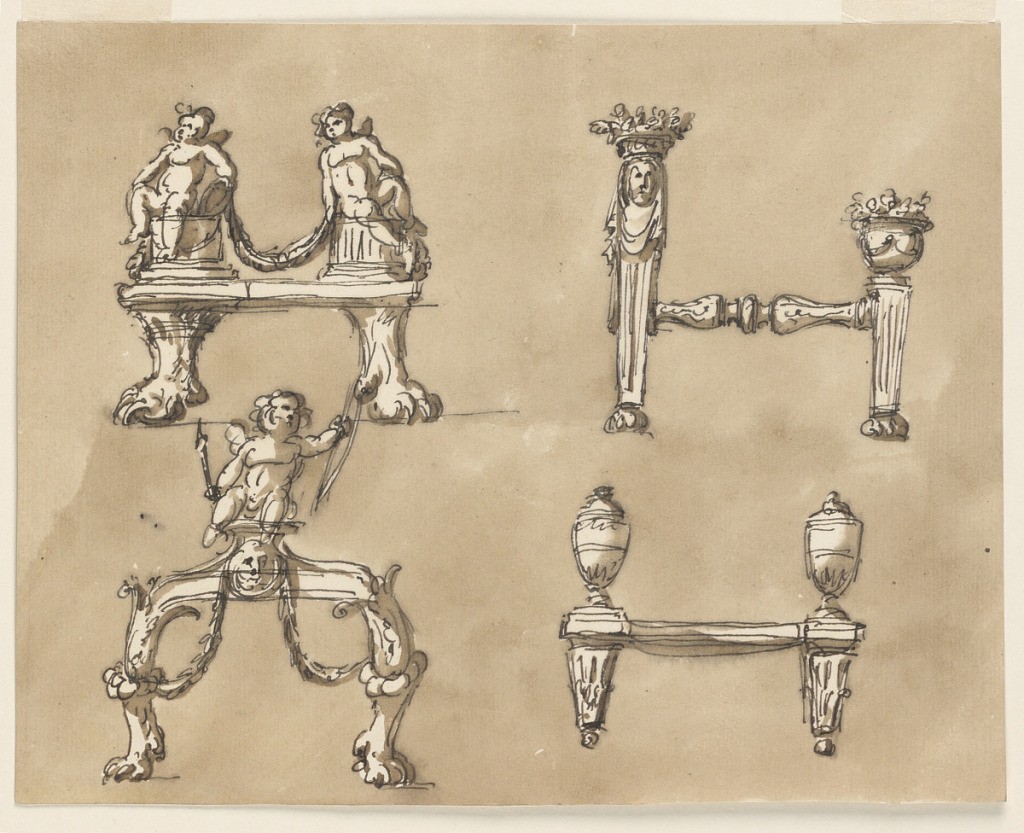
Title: Four fenders
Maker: Giuseppe Barberi, Italian, 1746–1809
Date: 1746–1809
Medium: Pen and brown ink, brush and brown wash on off-white laid paper, lined
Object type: Drawing
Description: Four fenders.